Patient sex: F
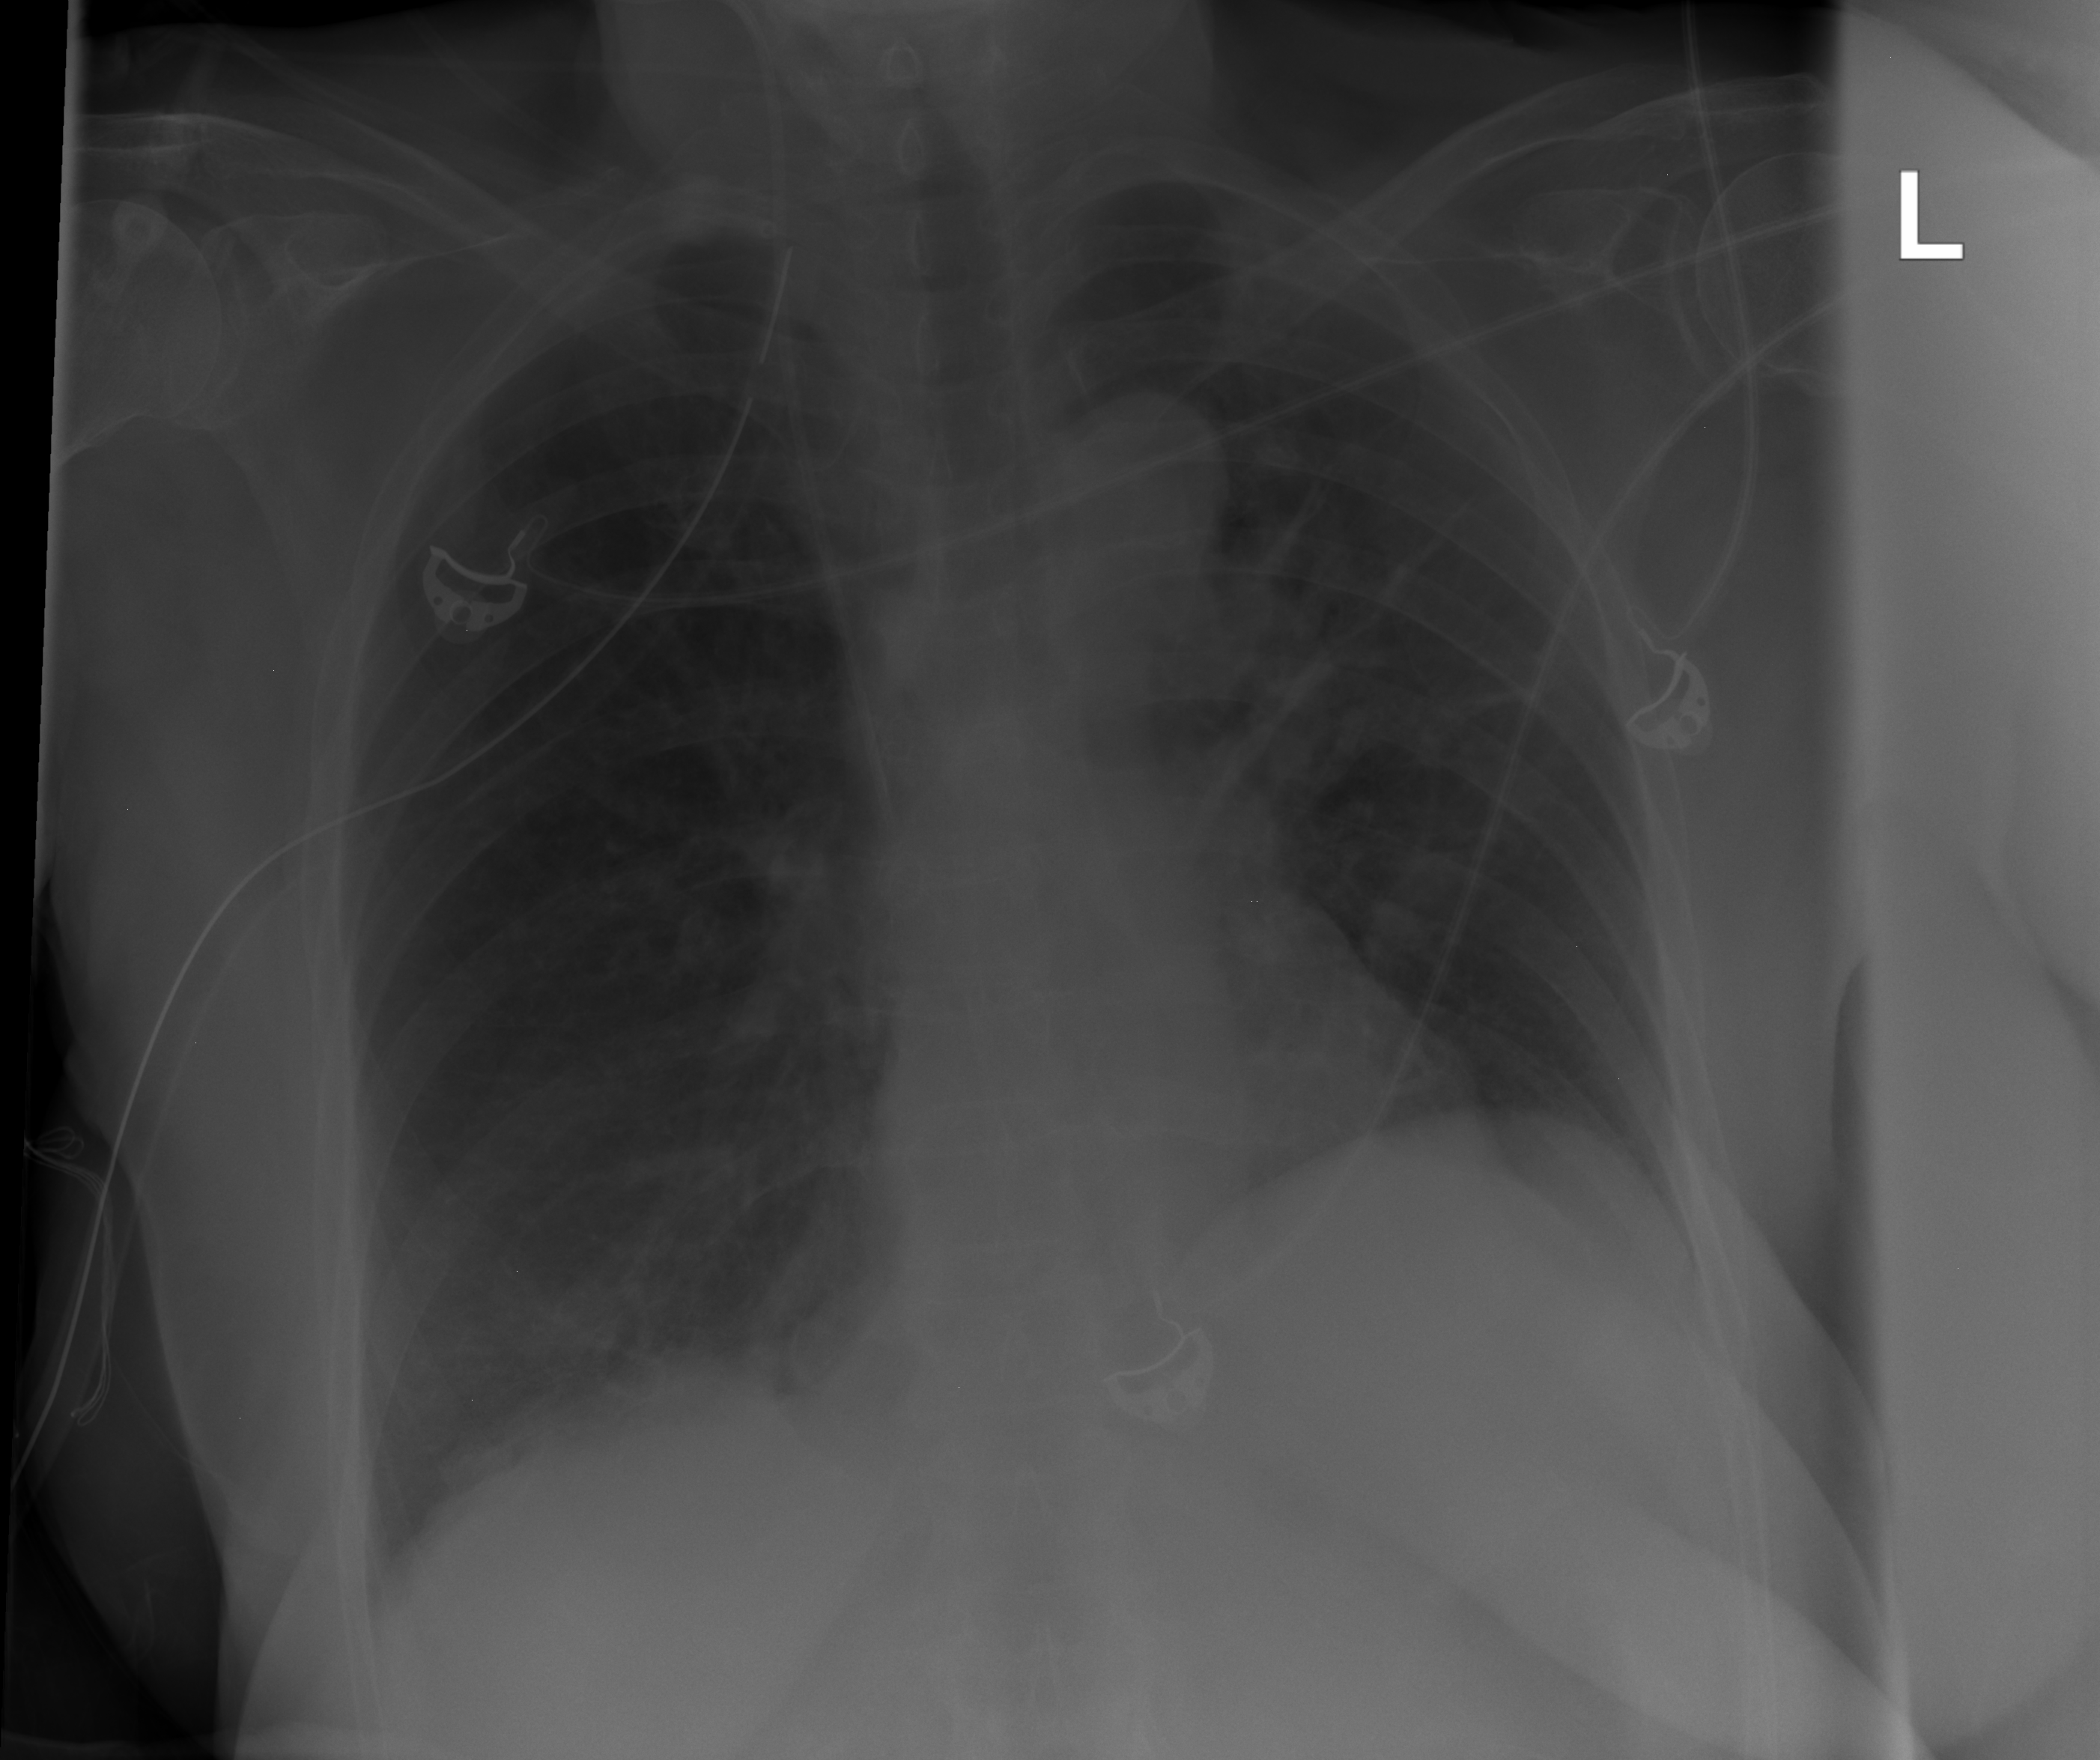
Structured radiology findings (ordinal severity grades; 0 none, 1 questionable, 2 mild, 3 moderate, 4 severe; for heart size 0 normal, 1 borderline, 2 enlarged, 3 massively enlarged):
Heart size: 0
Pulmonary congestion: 0
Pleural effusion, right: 2
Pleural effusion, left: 0
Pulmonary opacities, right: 0
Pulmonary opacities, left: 0
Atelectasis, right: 2
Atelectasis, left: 2